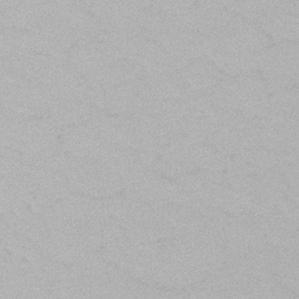
Label: frost